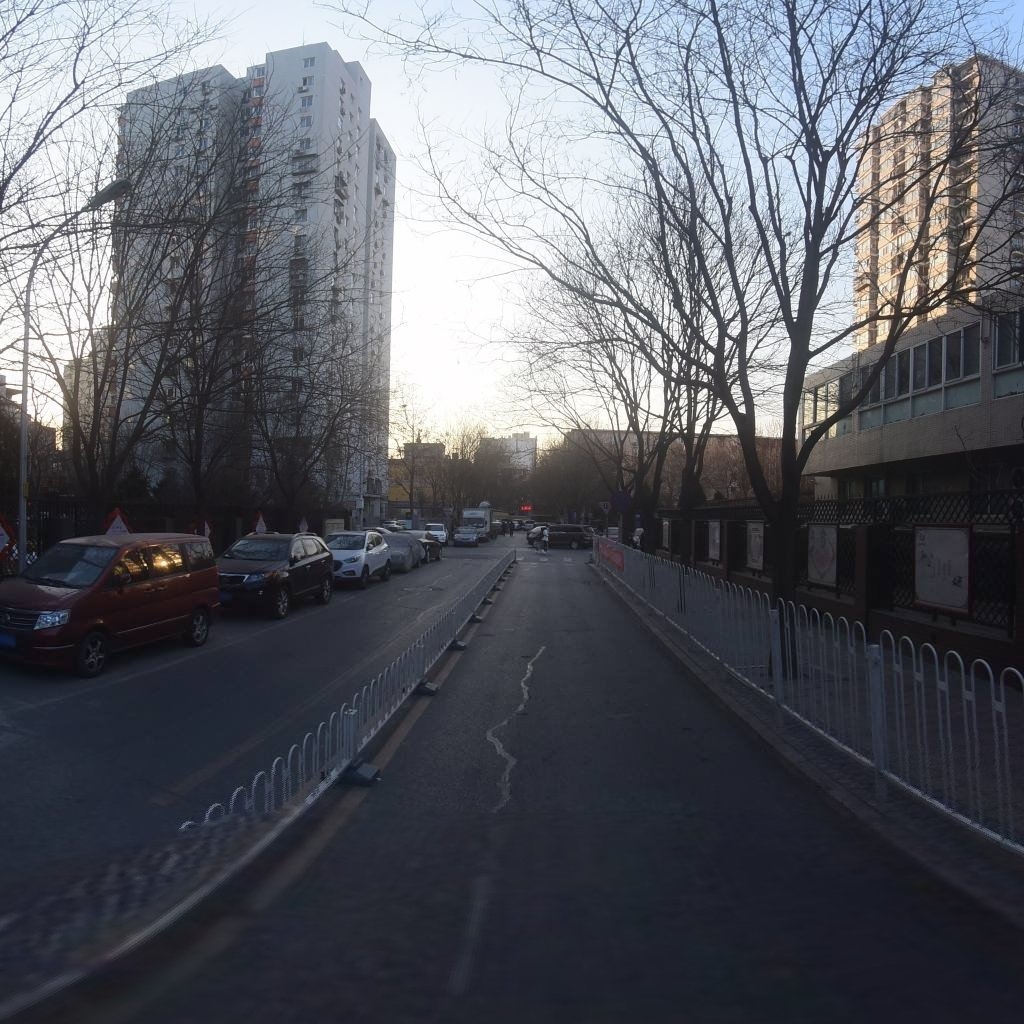
Region: Xicheng
Road damage annotations: longitudinal patch, manhole cover, transverse crack, transverse crack